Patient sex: M
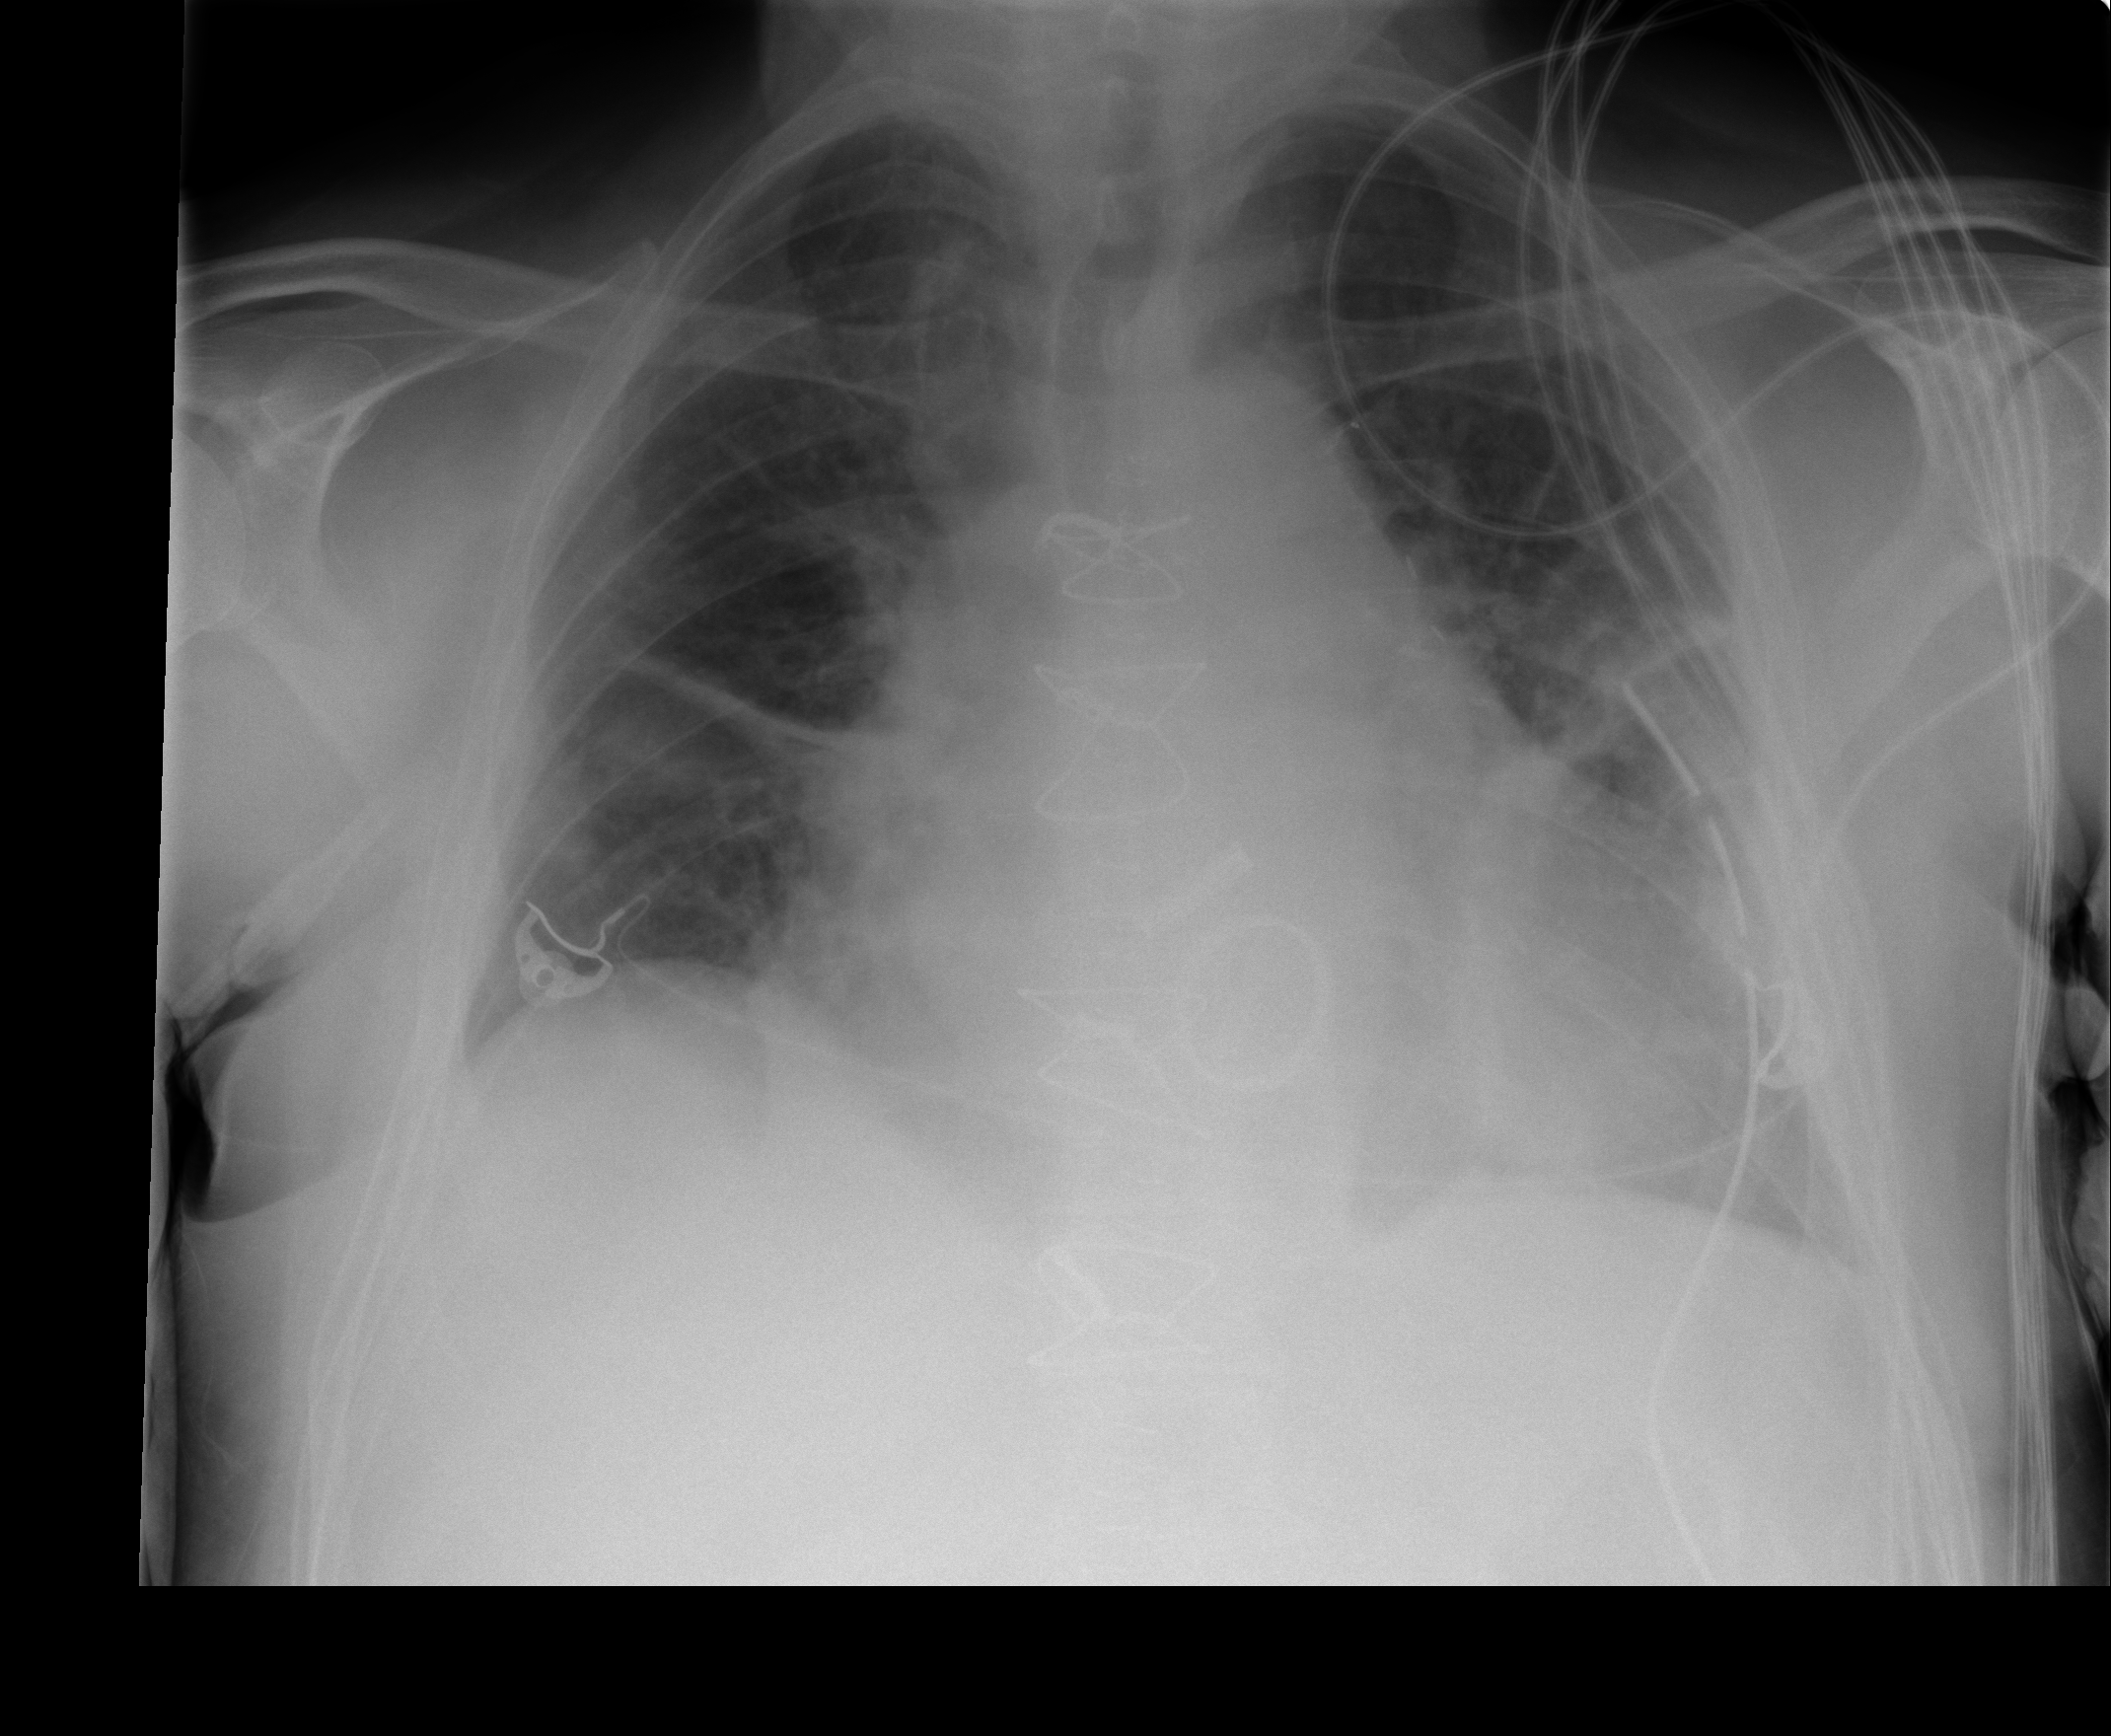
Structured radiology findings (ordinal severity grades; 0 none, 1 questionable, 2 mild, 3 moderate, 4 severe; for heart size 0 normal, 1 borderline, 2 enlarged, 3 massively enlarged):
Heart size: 2
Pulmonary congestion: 2
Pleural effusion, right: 0
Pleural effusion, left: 2
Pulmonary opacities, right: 0
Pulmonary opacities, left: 0
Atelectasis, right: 2
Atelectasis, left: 2